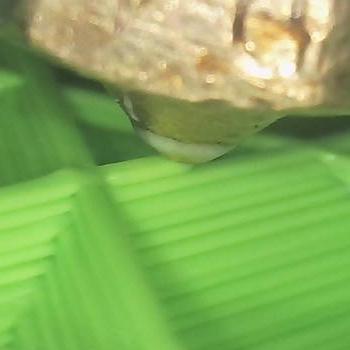
Flow rate: 118%